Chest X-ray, PA view. Patient: 56 years old, sex M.
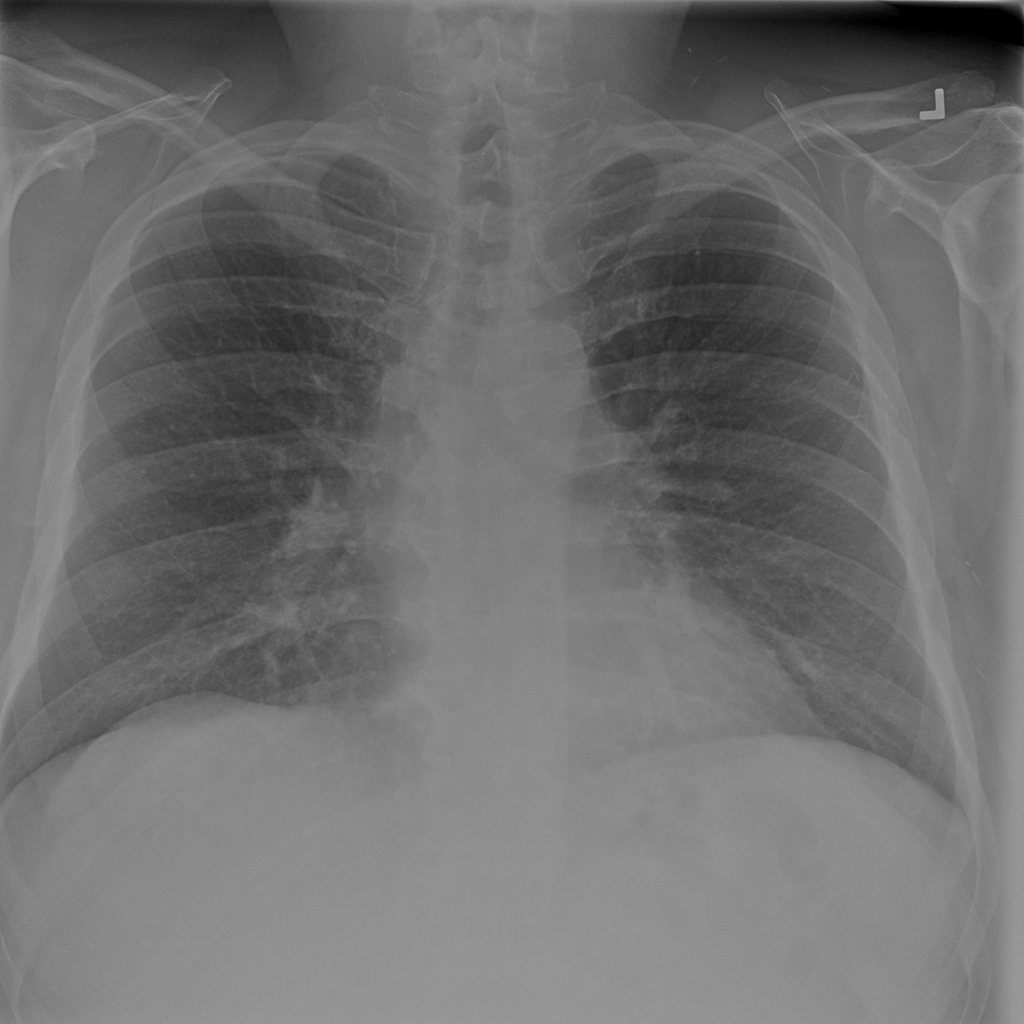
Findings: No Finding